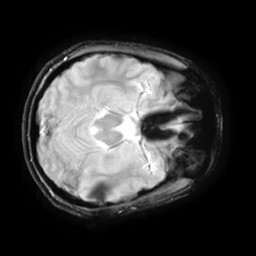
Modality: T2starw
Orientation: axial
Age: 22
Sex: male
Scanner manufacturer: ge
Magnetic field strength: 3 T
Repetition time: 0.65 s
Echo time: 0.02 s